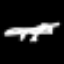
Label: frog